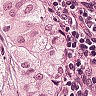
Metastatic tissue present: yes